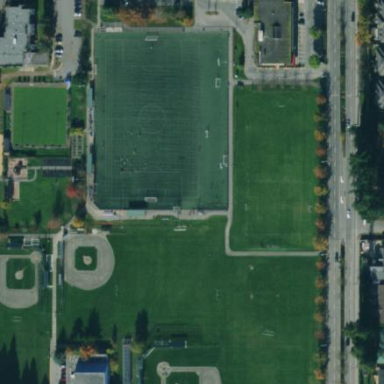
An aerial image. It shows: Sports center enclosed by fence.